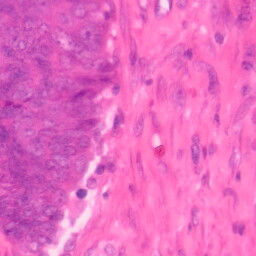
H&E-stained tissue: Colon